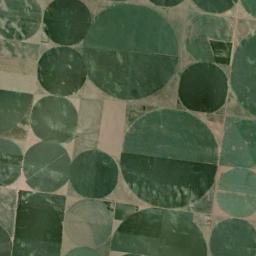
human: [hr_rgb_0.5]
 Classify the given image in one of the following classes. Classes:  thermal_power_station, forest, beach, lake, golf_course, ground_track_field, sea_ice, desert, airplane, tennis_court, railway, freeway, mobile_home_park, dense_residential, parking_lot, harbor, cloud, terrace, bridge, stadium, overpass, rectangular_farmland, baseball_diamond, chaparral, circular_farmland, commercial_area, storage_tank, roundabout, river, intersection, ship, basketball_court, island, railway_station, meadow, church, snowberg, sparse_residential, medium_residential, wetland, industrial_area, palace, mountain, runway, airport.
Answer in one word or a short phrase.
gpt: circular_farmland